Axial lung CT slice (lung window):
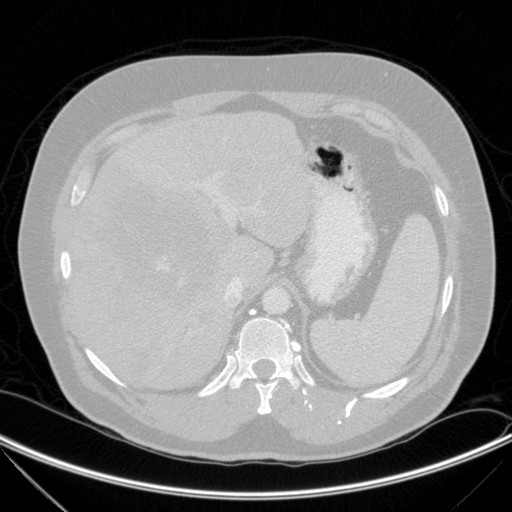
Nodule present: no